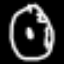
Label: clock